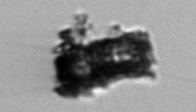
Label: Thalassiosira_TAG_external_detritus